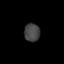
Tissue: lung
Cell type: Epithelial cells
Senescence score: 0.2423
Nuclear area (px): 284
Mean DAPI intensity: 66.69